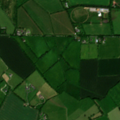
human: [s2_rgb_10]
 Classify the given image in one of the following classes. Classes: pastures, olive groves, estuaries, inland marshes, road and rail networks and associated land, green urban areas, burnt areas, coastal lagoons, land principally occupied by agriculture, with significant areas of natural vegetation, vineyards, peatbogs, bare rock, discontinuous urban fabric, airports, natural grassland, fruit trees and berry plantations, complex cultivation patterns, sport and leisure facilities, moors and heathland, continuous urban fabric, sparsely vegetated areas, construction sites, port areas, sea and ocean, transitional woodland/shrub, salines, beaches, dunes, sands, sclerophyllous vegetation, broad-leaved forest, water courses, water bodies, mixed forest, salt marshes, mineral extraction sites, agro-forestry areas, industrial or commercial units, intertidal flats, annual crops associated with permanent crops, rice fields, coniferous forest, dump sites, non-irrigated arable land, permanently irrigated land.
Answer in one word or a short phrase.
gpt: non-irrigated arable land, pastures